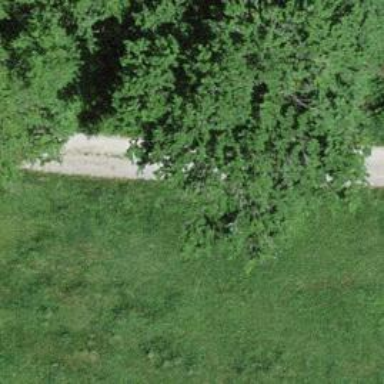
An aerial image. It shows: Unpaved track with grade3 tracktype.